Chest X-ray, PA view. Patient: 29 years old, sex M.
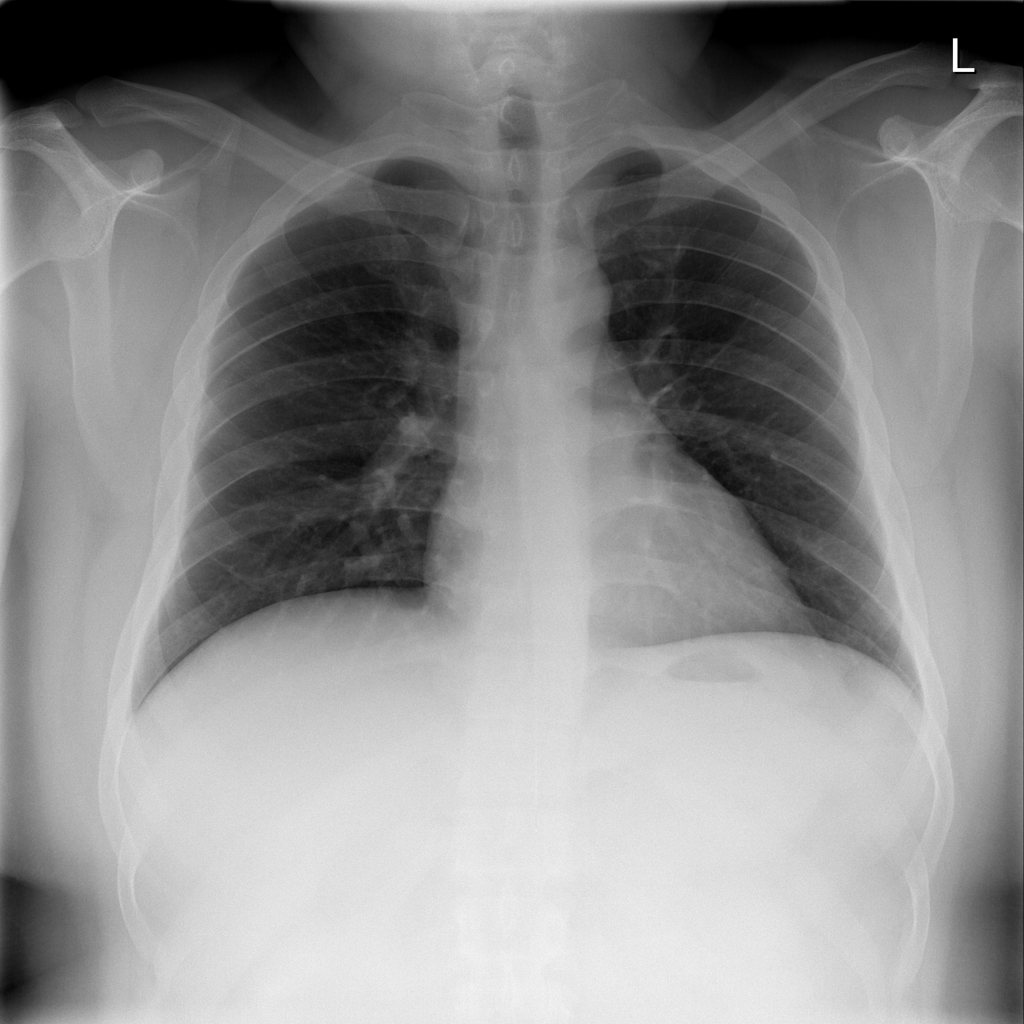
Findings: No Finding